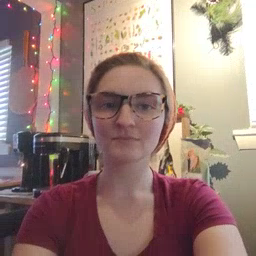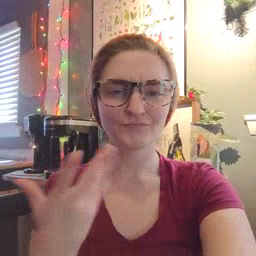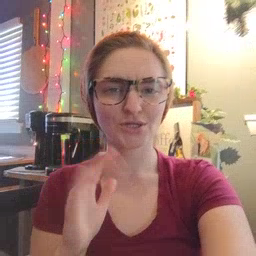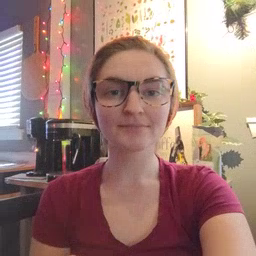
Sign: finish